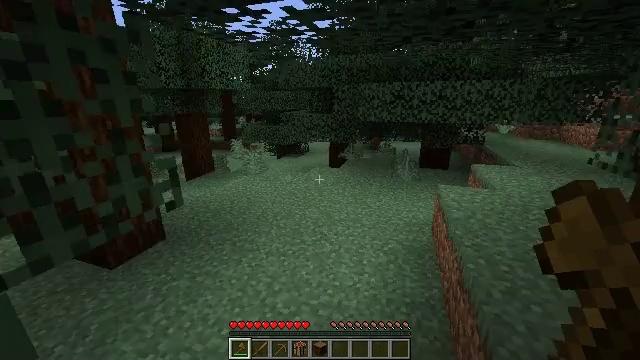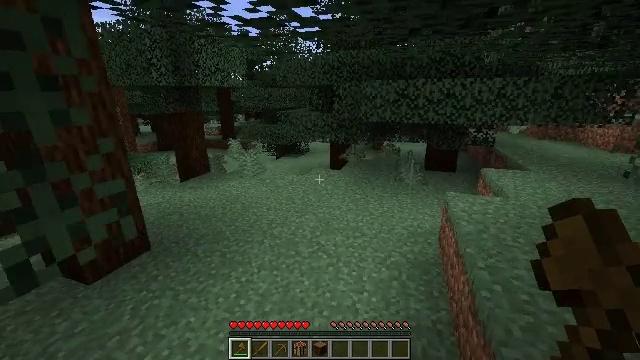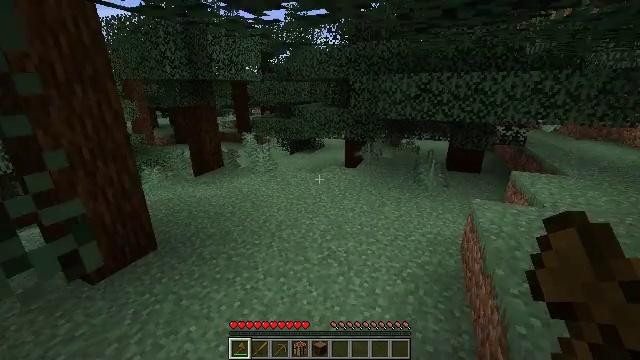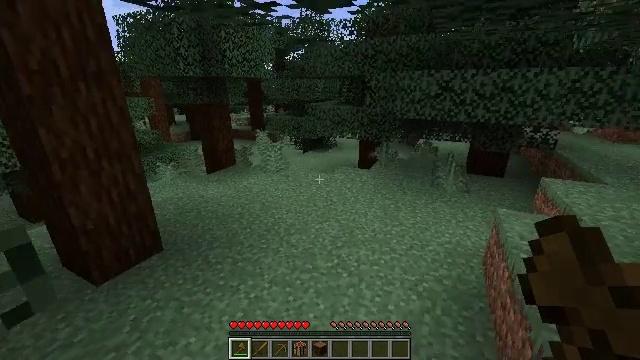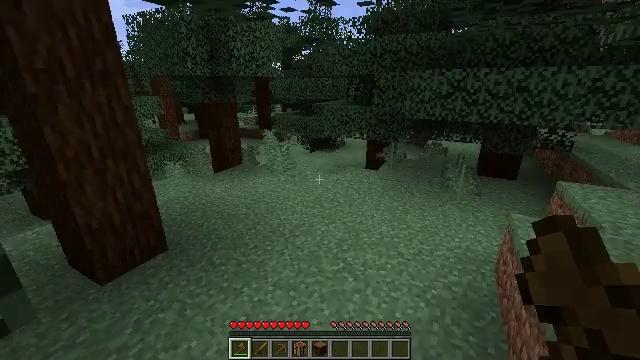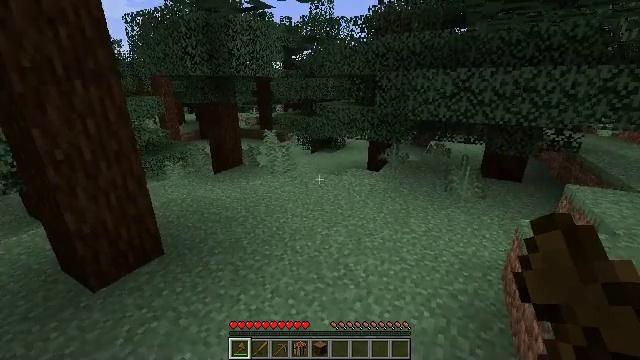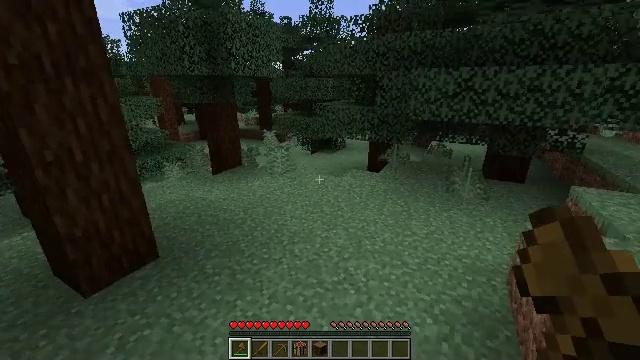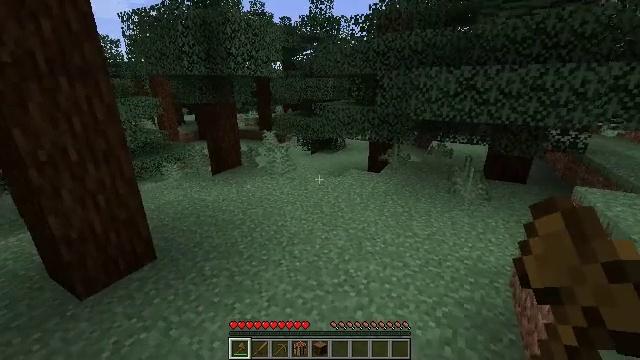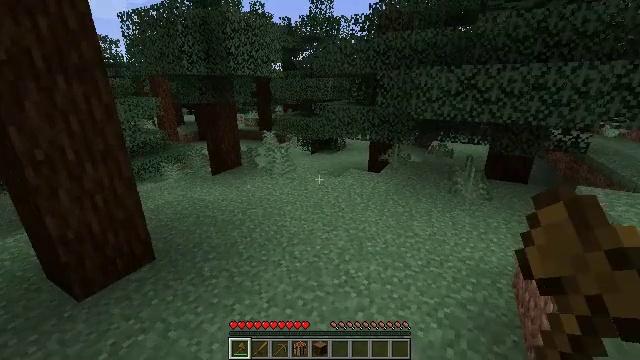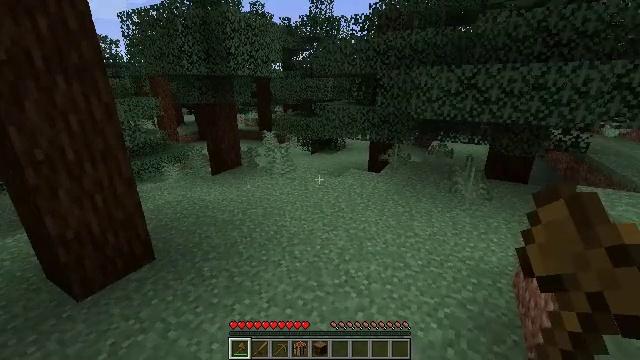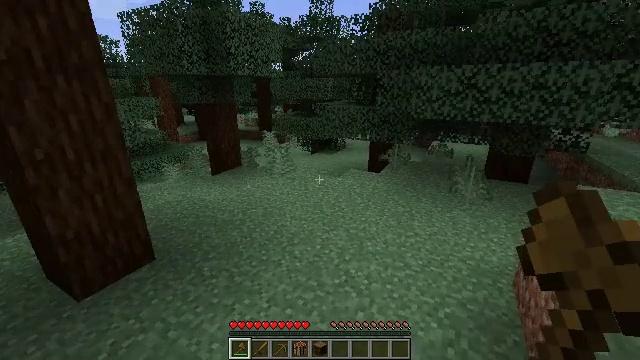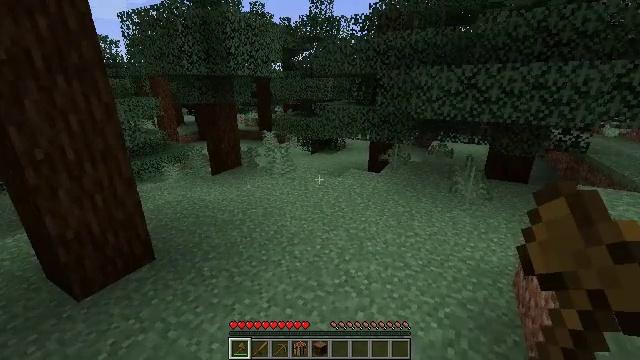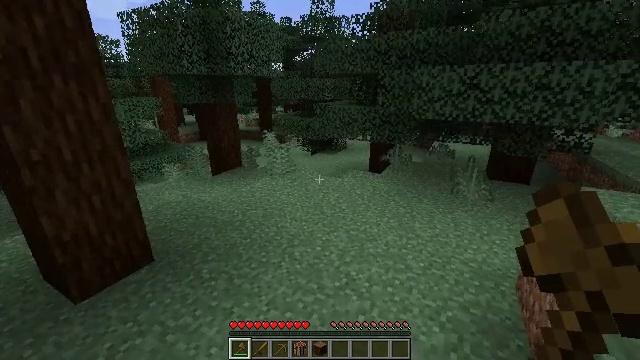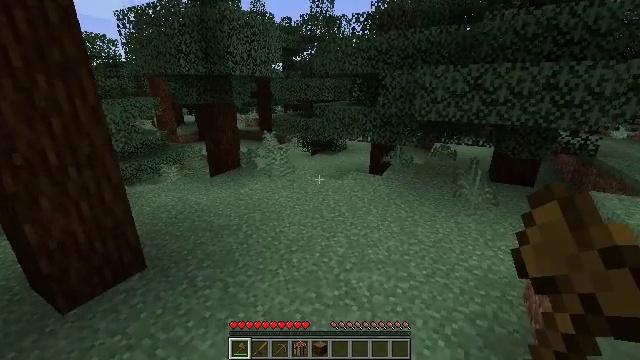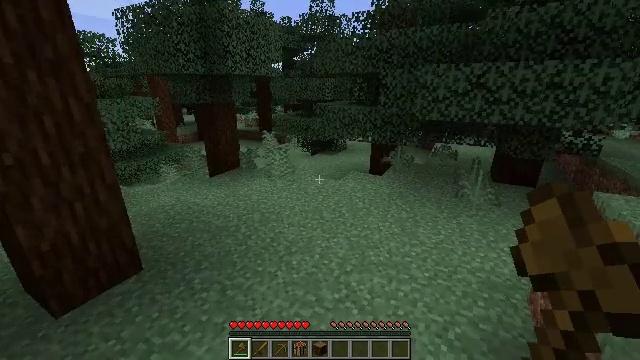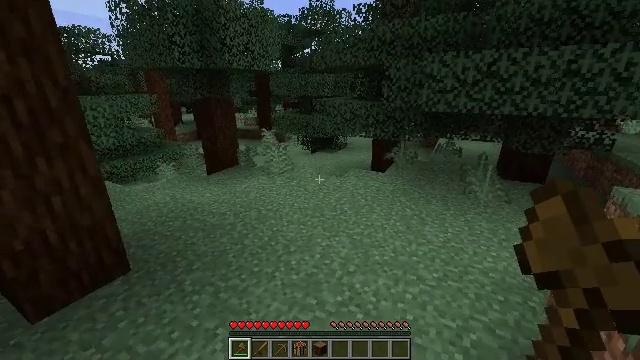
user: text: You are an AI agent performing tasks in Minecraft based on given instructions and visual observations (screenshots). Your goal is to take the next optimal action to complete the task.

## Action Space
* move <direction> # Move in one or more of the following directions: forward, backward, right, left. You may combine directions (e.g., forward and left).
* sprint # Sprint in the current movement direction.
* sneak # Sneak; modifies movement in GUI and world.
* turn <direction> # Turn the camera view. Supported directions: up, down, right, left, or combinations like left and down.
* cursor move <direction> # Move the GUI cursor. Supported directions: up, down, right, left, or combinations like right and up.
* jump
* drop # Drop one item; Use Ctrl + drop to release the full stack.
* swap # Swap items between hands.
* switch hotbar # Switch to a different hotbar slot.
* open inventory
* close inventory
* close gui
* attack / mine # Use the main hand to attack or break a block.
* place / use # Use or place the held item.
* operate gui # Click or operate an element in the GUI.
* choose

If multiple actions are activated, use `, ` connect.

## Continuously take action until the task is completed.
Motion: motion action
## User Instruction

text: Collect the large fern.
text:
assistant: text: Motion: move forward
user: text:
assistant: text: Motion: move forward, turn left and down
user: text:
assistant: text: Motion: move forward, turn left
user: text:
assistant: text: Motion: move forward, turn left
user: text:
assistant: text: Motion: no_op
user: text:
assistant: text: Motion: no_op
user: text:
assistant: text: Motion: no_op
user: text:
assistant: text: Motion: no_op
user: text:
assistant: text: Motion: no_op
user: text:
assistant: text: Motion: no_op
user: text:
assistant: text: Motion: no_op
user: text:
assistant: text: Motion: move forward
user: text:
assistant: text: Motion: move forward
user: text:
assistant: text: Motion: move forward
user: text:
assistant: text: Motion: move forward
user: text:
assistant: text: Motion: move forward
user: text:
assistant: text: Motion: move forward
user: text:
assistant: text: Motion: move forward
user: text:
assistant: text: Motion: move forward
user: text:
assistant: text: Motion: move forward, turn left
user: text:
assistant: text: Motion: move forward, turn left and up
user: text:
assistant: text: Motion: move forward, turn left and up
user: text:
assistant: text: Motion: move forward, sprint, turn left and up
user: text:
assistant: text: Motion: move forward, sprint
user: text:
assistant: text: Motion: move forward, sprint
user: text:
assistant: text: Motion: move forward, sprint
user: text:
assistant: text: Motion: move forward, sprint
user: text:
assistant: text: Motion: move forward, sprint
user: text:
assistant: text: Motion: move forward, sprint
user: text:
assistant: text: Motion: move forward, sprint